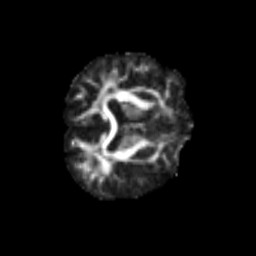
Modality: FA
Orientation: axial
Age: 72
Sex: male
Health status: ill
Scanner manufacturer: siemens
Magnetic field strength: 3 T
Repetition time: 8.7 s
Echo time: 0.11 s